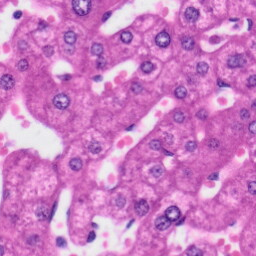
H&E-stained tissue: Liver